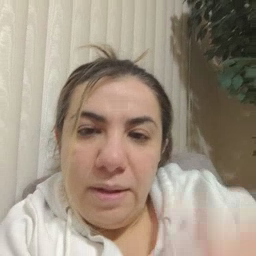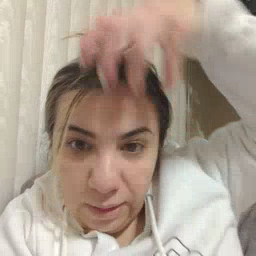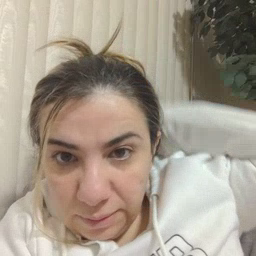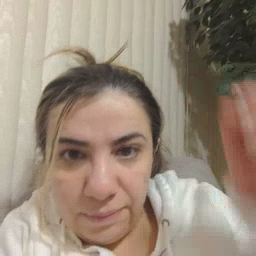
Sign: lion